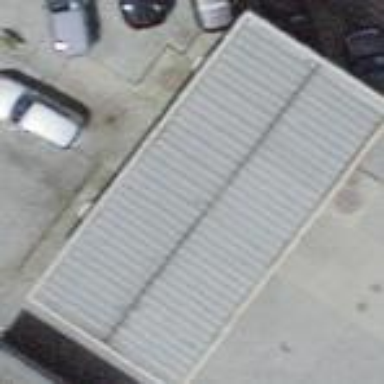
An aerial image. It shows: View of roof of building.